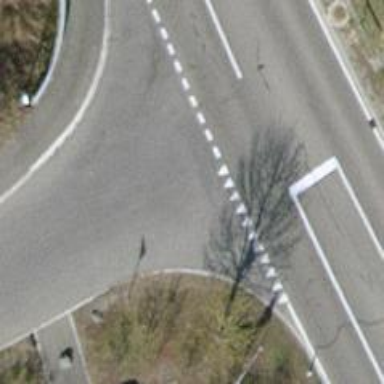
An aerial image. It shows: Tertiary road with asphalt surface.